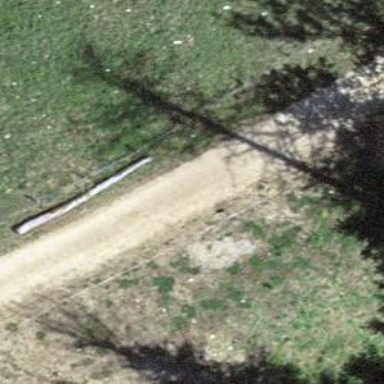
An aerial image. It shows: Abandoned railway track with grade1 compacted surface.